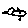
Label: bird